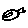
Label: bird